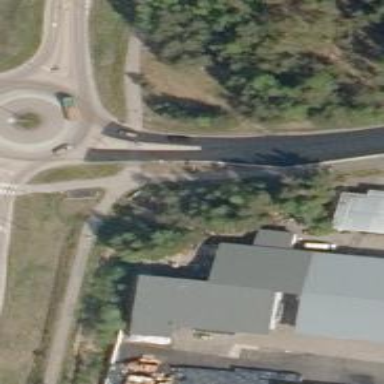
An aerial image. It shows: Asphalt cycleway with crossing.